Interaction volume radius: 10 \u00c5
Interaction volume height: 15 \u00c5
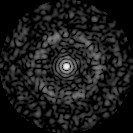
Disorder parameter: 0.8401